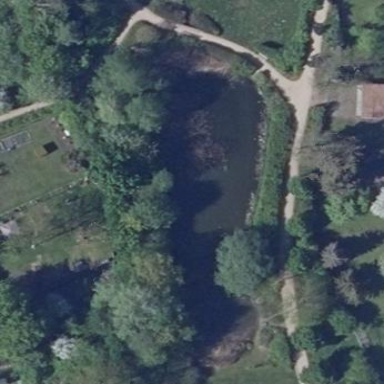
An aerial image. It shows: Serene pond surrounded by nature.